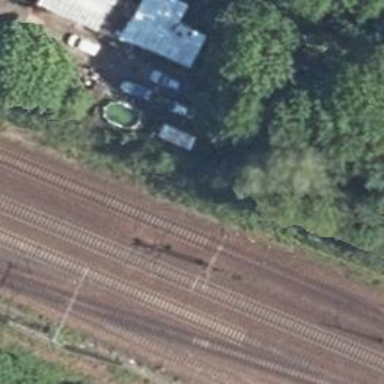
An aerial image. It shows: Railway switch with the turnout side on the left.